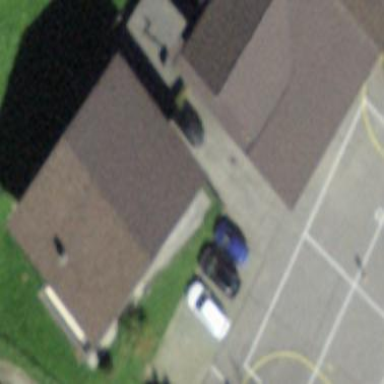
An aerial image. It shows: School building.